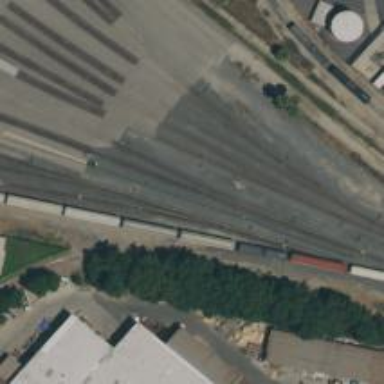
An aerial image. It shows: Railway siding with rails.